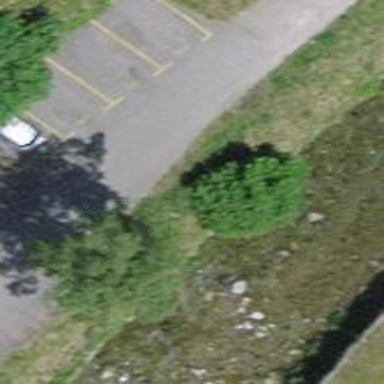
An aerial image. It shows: Parking area.